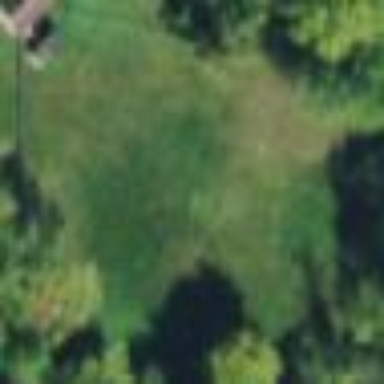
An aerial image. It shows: Grassy archery pitch designated for leisure land use.